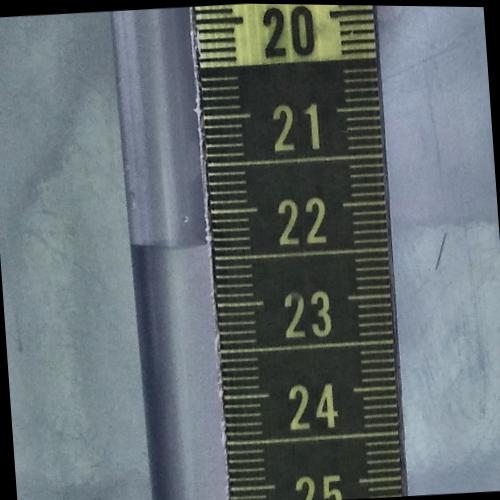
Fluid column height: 22.3 cm